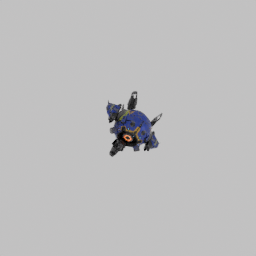
Label: mechanical